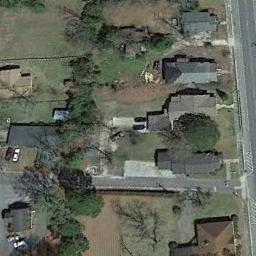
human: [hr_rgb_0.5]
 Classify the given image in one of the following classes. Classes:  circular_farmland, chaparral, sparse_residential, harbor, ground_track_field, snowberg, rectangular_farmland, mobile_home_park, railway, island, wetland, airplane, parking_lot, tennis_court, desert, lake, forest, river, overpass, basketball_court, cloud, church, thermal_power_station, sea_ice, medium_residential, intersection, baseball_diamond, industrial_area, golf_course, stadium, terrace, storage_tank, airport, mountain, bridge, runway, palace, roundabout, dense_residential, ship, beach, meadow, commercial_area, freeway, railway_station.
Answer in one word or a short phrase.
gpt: medium_residential